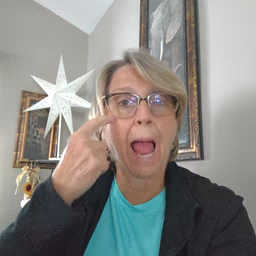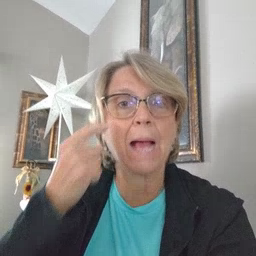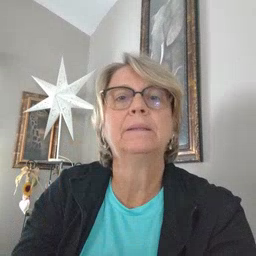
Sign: eye